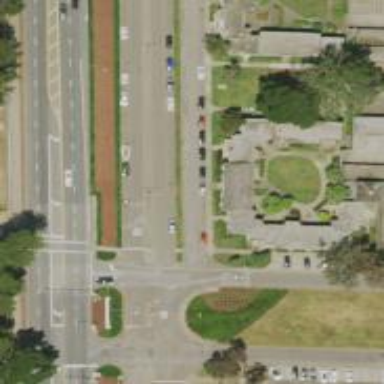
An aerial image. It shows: Residential road with separate sidewalk.